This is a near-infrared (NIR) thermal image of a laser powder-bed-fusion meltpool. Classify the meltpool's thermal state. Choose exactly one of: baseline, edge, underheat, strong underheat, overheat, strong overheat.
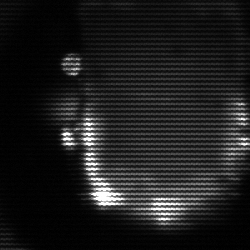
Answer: baseline